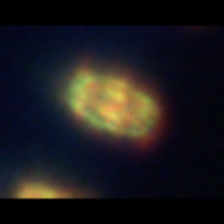
Taxon: Thalassiosira
Group: Diatoms